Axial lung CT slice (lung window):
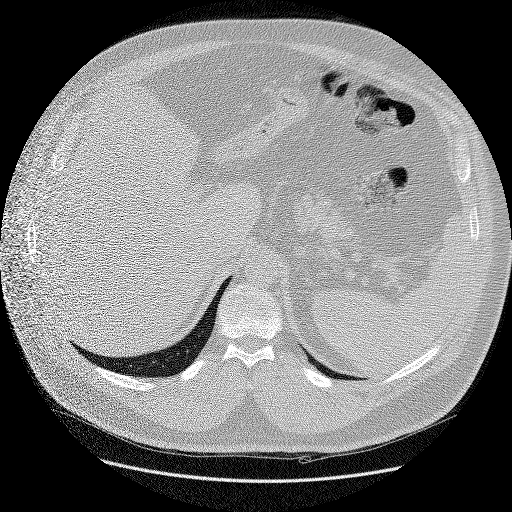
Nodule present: no